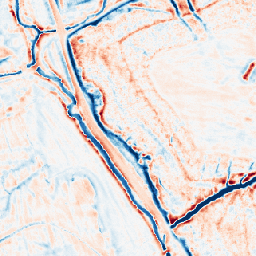
Category: edge_preserving
Decomposition family: bilateral
Decomposition parameters: d: 15
sigma_color: 50
sigma_space: 150
Upsampling method: area
Upsampling parameters: scale: 8
Upsampling scale: 8